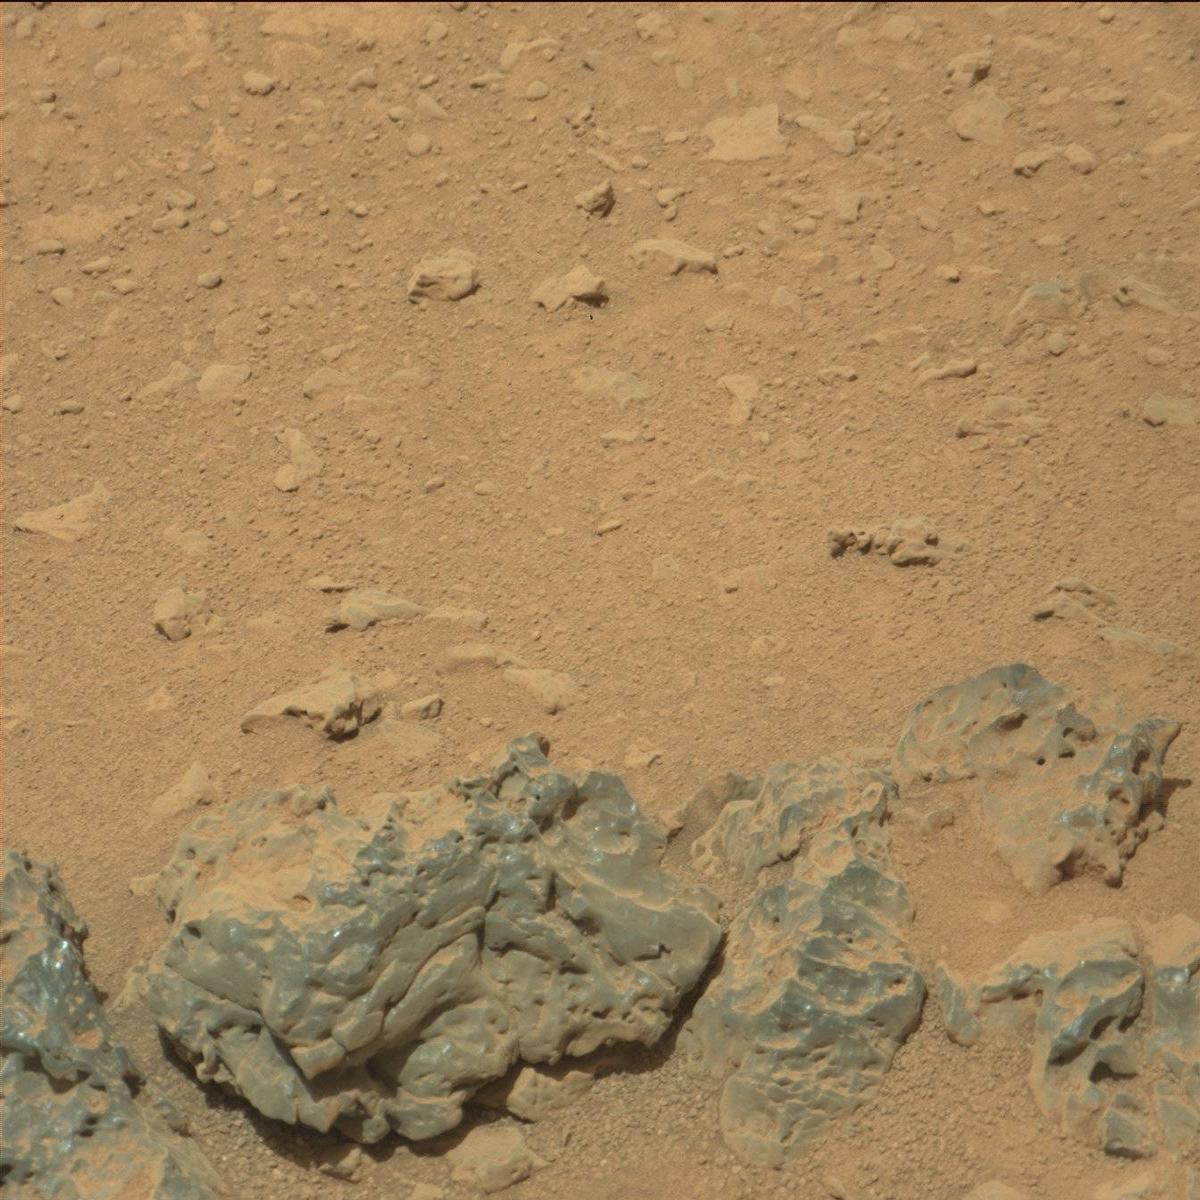
Terrain classes present: Bedrock, Rock, Sand / Soil